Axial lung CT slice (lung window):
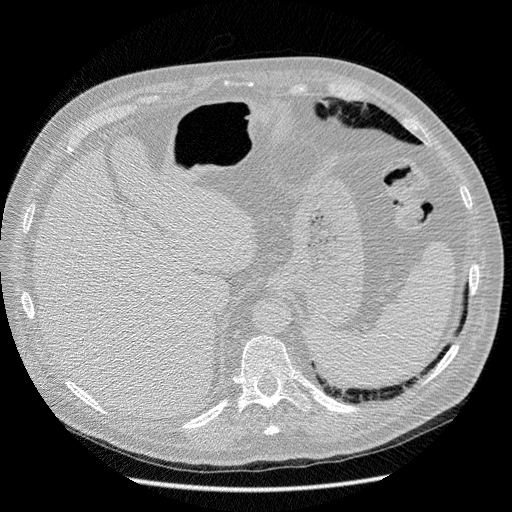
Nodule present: no